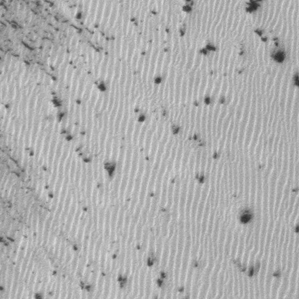
Label: frost